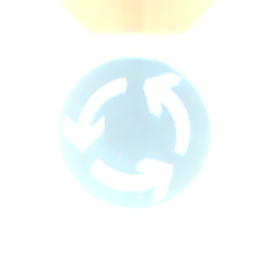
Verkehrszeichen: Kreisverkehr
Zusatzzeichen oben: Stop
Umgebung: Outdoor, Nature
Tageszeit: SunriseSunset
Wetter: PartlyCloudy
Licht: Natural
Jahreszeit: NotSpecified
Kontrast: MediumContrast